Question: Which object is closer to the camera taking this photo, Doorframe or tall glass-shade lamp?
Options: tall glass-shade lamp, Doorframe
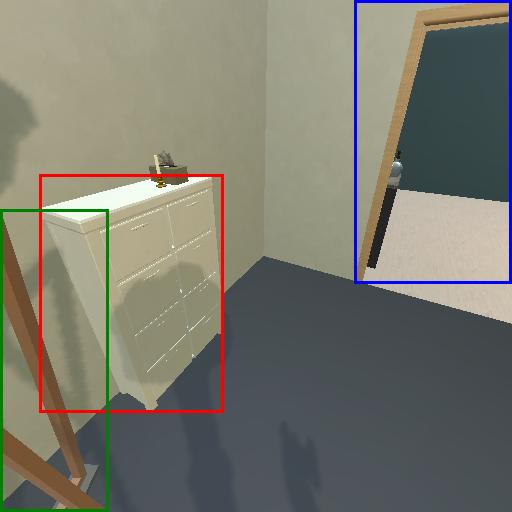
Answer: tall glass-shade lamp